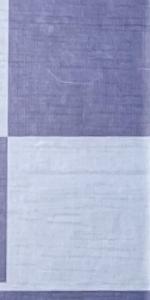
Label: Empty